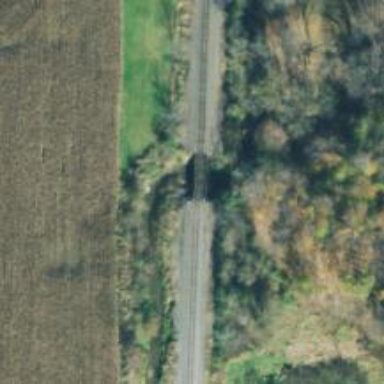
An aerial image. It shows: Bridge over railway line.